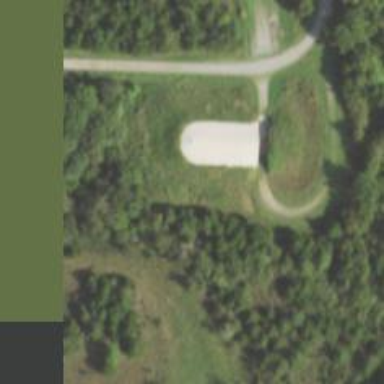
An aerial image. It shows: Military bunker for protection and defense.